Question: I have a problem that I can't seem to fix. I have to get the number of "holes" in a textfile. As you can see with this example it outputs 2 holes. My program however outputs every negative that has been switched to a blank item. I'm unsure how to convert my program from count the number of negatives to just counting the number of "holes".

Here is the code I have worked on so far:
'''
import java.io.BufferedReader;
import java.io.FileReader;
import java.io.IOException;
import java.util.ArrayList;
public class floodIntro {
// Make global variables (grid&blobSize) which are accessible
// from anywhere inside the class FloodIntro
public static Character newGrid[][];
public static int blobSize;
public static void main(String[] args) throws IOException{
String[] grid = new String[15];
newGrid = new Character[15][15];
BufferedReader in = new BufferedReader(new FileReader("location.txt"));
String str = null;
ArrayList<String> lines = new ArrayList<String>();
int i = 0;
while ((str = in.readLine()) != null) {
grid[i] = str;
// System.out.println(str);
i++;
}
// so far can print out every line listed above
for (int x = 0; x < grid.length; x++) {
// for every line in the grid
for (int y = 0; y < grid[x].length(); y++) {
newGrid[x][y] = grid[x].charAt(y);
}
}
// Print out the current grid
displayGrid();
// variable to determine the size of the blob
blobSize = 0;
//System.out.println("The blob at " + blobRow + "," + blobCol + " will be removed.");
for(int x=1;x<15;x++){
for(int y=1;y<15;y++){
floodFill(x,y);
}
}
System.out.println("The blob had " + blobSize + " items in it");
System.out.println("The new grid is:");
// Print out the new grid
displayGrid();
}
public static void floodFill(int row, int col) {
if (newGrid[row][col].equals('-')) {
newGrid[row][col] = ' ';
blobSize++;
floodFill(row - 1, col - 1);
floodFill(row - 1, col);
floodFill(row - 1, col + 1);
floodFill(row, col - 1);
floodFill(row, col + 1);
floodFill(row + 1, col - 1);
floodFill(row + 1, col);
floodFill(row + 1, col + 1);
}else if(newGrid[row][col].equals('+')){
newGrid[row][col] = '+';
}
}
public static void displayGrid() {
String output="";
for (int row = 0; row <= 14; row++) {
for (int col = 0; col <= 14; col++) {
output += newGrid[row][col];
}
output += "
";
}
System.out.println(output);
}
}
'''
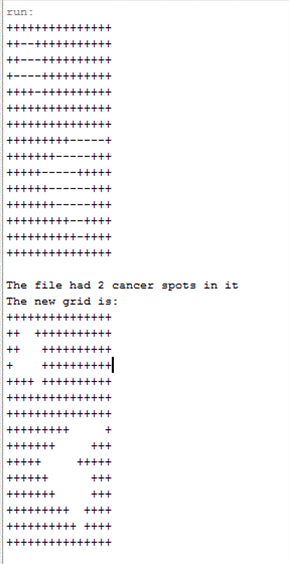
Answer: In 'floodFill' you seem to be counting the size of the spots. If you want only the number of holes, then you don't need that. In that case you can change the loop in the 'main' method like this:
'''
int holes = 0;
for (int x = 1; x < newGrid.length; x++) {
for (int y = 1; y < newGrid[x].length; y++) {
if (newGrid[x][y] == '-') {
++holes;
floodFill(x, y);
}
}
}
System.out.println("The file had " + holes + " cancer spots in it");
'''
Basically, when you find a '-', increment the count, and use the 'floodFill' method to fill the hole so it's not counted again. (I took the liberty to change the loop end conditions to use 'newGrid.length' and 'newGrid[x].length' to make your code more flexible).
Also, in the 'floodFill' method it's pointless to set values with '+' in them to '+' again. You could simplify the method like this:
'''
public static void floodFill(int row, int col) {
if (newGrid[row][col].equals('-')) {
newGrid[row][col] = ' ';
floodFill(row - 1, col - 1);
floodFill(row - 1, col);
floodFill(row - 1, col + 1);
floodFill(row, col - 1);
floodFill(row, col + 1);
floodFill(row + 1, col - 1);
floodFill(row + 1, col);
floodFill(row + 1, col + 1);
}
}
'''
(Unless I missed something and you're looking for something more than just the number of holes.)